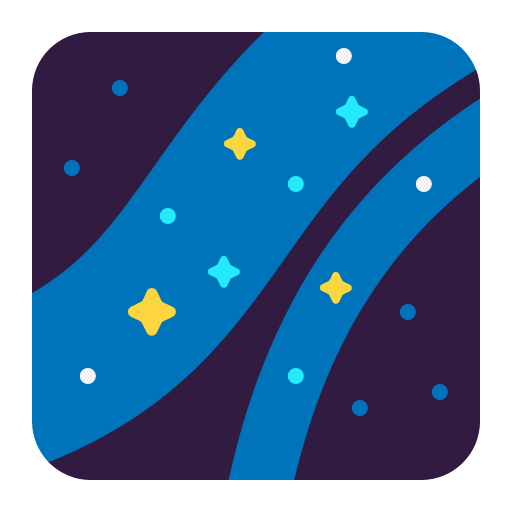
milky way flat